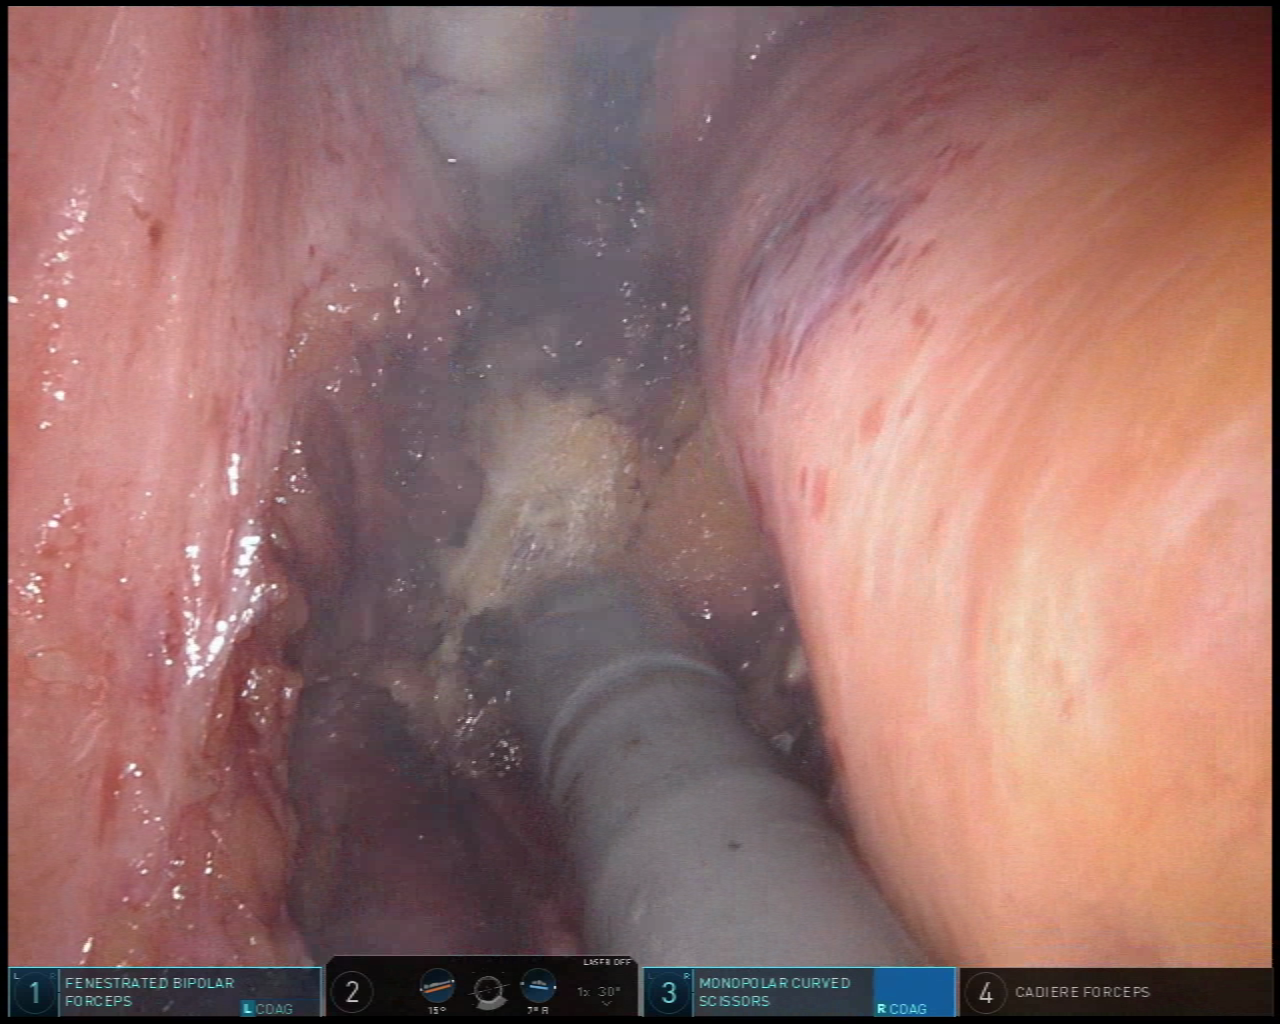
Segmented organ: vesicular_glands
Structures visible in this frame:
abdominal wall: no
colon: no
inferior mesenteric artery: no
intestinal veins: no
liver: no
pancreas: no
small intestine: no
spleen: no
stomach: no
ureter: no
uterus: no
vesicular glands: yes